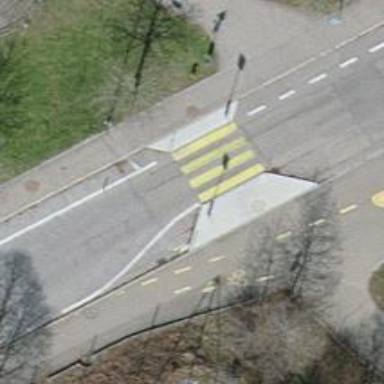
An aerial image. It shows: Zebra crossing on the road.